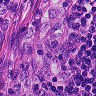
Metastatic tissue present: yes